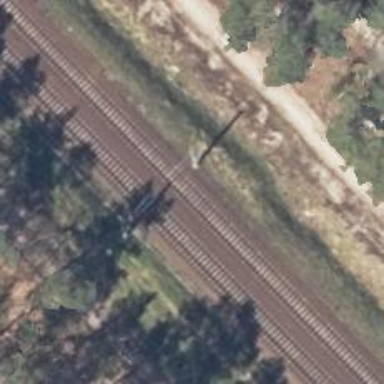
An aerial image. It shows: Railway milestone with catenary mast.